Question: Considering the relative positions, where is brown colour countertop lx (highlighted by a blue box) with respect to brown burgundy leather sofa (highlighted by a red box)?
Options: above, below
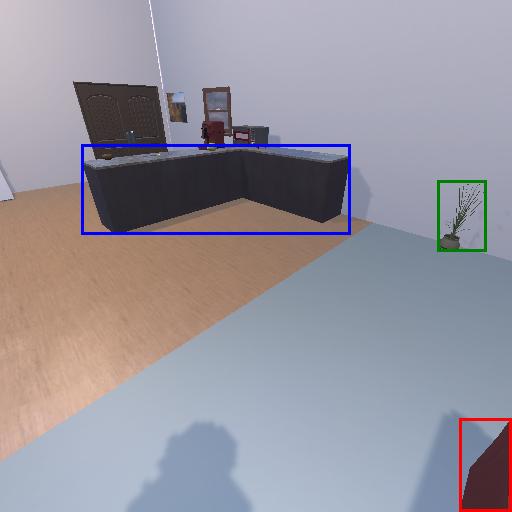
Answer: above